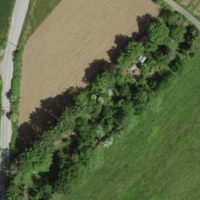
EUNIS habitat code: 52
Species observed at this site:
Cosmos bipinnatus
Lepidium draba
Phasianus colchicus
Sturnus vulgaris